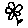
Label: flower